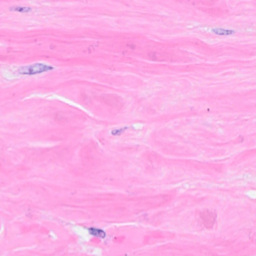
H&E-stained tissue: Breast